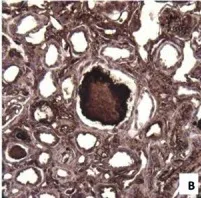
B: Strong immunohistochemical staining for kappa light chain in a tubular cast (arrow) and in extracellular and basement membrane material (original magnification x 400).
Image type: pathology (immunostaining)